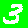
Digit: 3